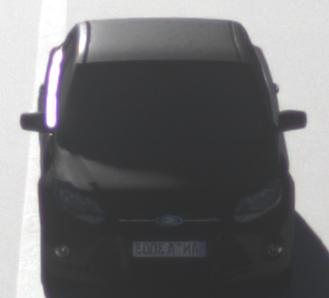
Make: Ford
Model: Focus 1.6 Ti-VCT
Detailed model: Focus (III)
Model produced from: 2011/09
Model produced until: 2014/09
Doors: 5
Color: black
Road condition: dry road
Daytime: morning or afternoon
Contrast: high contrast